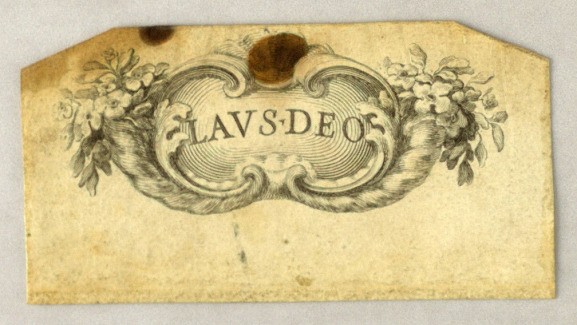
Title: Vignette
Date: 1720–1750
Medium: Etching and engraving on paper
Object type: Print
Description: Scrollwork escutcheon with leaves and cornucopias, showing inside: LAVS DEO.